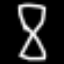
Label: hourglass